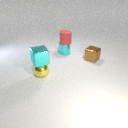
small cyan metal cylinder to the left of small brown metal cube